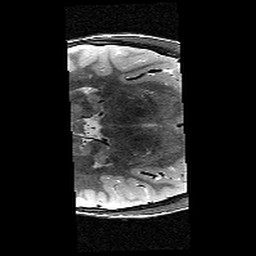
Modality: T2w
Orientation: axial
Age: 12
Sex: male
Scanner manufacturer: siemens
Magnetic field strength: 3 T
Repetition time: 9.23 s
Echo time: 0.067 s